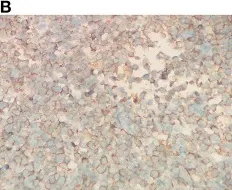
Brain biopsy findings. Immunohistochemistry study revealed strong positive staining of the lymphoma cells for CD20 B cell marker.
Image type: pathology (immunostaining)